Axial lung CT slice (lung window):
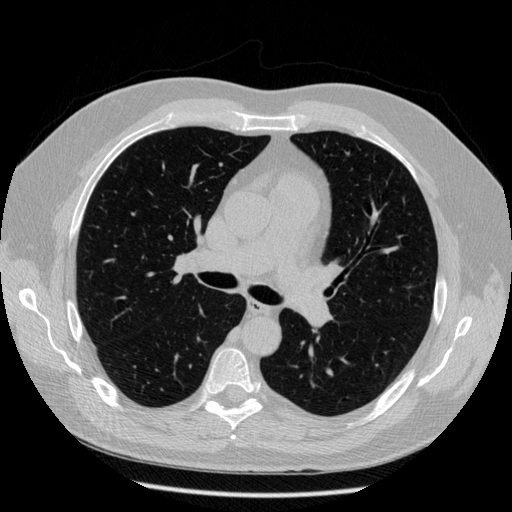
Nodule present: no